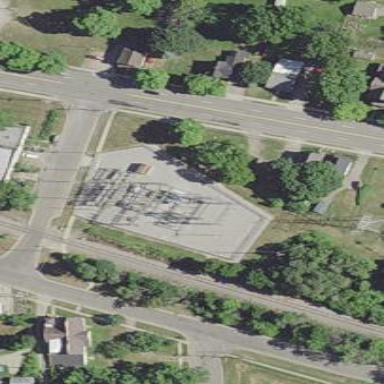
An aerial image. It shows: Distribution level power substation surrounded by fence.